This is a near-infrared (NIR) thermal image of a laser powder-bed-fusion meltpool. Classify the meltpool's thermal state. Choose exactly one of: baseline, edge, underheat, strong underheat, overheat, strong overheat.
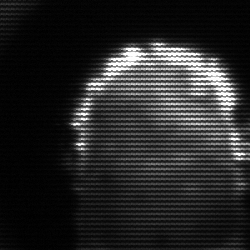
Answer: baseline